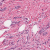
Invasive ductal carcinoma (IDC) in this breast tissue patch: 0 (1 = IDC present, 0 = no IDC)